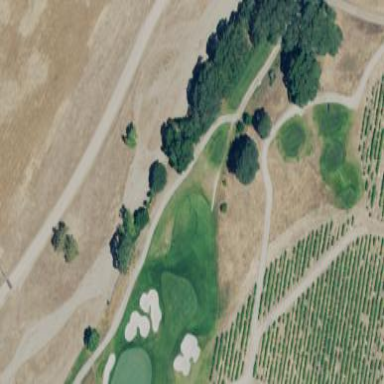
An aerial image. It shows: Rough grassy area used for golf.